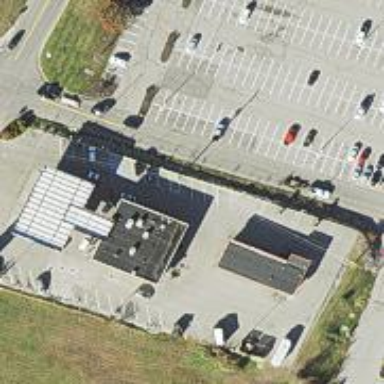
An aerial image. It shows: Convenience shop.